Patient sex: M
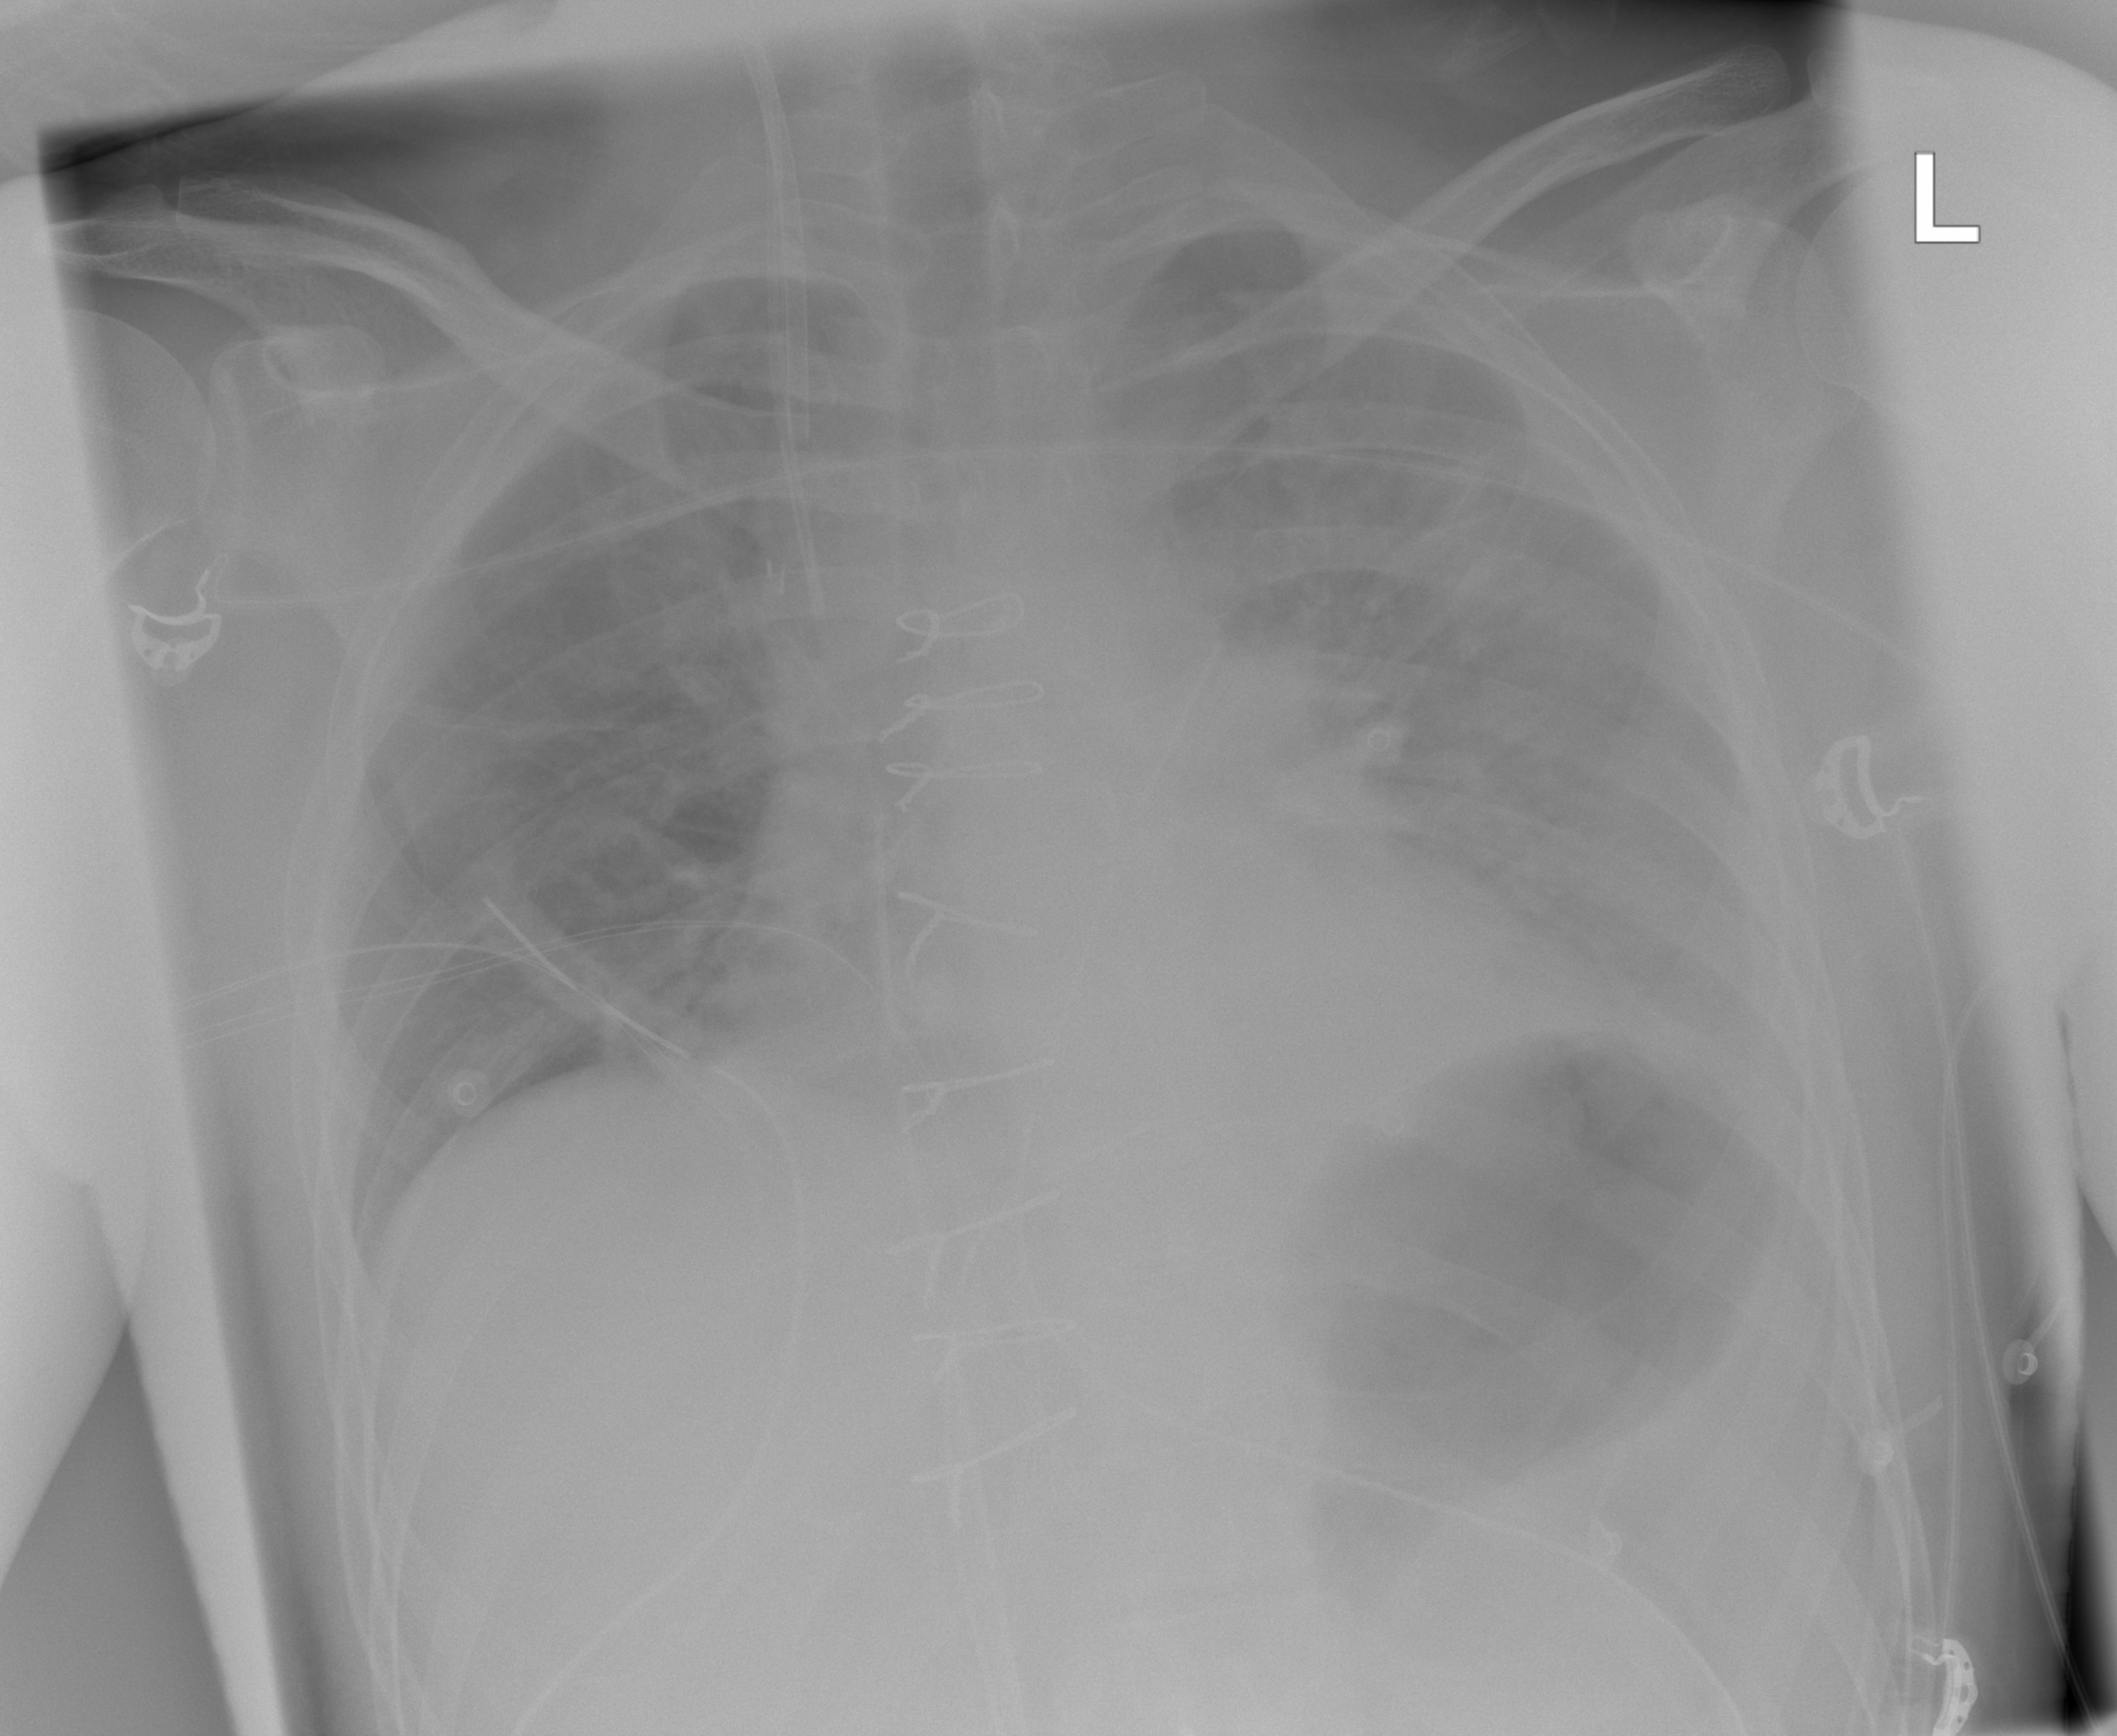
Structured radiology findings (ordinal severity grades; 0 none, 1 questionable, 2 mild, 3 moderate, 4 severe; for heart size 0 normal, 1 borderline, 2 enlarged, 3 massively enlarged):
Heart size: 0
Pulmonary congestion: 3
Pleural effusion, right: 0
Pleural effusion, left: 2
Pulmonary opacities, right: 0
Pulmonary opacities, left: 0
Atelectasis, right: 2
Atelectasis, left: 2